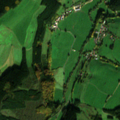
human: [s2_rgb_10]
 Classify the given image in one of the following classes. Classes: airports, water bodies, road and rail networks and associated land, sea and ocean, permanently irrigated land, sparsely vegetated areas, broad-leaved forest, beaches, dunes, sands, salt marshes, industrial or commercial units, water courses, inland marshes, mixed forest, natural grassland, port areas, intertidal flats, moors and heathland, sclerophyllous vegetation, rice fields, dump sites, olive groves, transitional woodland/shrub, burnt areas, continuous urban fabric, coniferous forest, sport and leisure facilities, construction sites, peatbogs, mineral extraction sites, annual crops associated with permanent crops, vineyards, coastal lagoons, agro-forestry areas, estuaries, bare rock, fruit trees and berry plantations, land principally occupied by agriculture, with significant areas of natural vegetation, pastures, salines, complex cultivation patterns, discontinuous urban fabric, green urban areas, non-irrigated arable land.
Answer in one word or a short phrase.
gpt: pastures, complex cultivation patterns, broad-leaved forest, coniferous forest, mixed forest